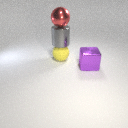
large gray metal cylinder below large red metal sphere